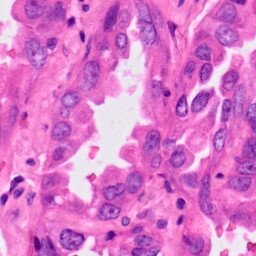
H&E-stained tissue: Lung